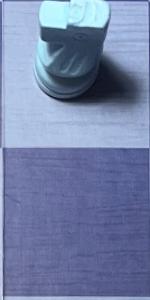
Label: Empty